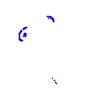
Particle: proton